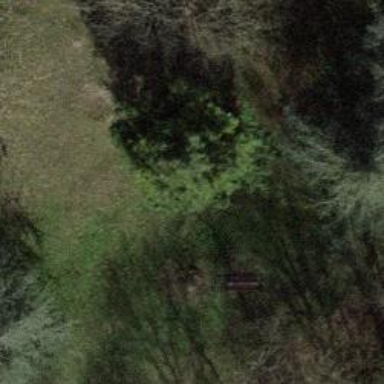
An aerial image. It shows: Evergreen needle-leaved tree.